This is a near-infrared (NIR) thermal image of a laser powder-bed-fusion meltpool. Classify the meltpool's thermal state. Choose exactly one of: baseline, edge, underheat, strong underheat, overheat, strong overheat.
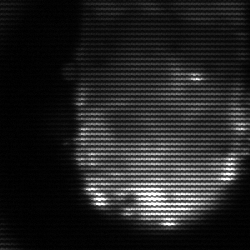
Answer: baseline